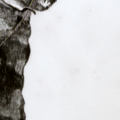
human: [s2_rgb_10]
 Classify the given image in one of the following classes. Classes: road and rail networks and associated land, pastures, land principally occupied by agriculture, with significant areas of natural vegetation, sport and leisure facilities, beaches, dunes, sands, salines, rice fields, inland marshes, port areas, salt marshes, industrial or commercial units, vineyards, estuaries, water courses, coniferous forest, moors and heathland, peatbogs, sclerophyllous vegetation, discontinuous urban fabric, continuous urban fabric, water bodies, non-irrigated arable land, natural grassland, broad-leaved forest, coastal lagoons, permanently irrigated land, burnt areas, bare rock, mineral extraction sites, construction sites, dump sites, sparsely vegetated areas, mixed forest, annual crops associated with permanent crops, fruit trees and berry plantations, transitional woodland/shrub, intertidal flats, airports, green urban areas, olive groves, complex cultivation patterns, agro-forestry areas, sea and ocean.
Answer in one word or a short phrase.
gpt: coniferous forest, mixed forest, transitional woodland/shrub, water bodies